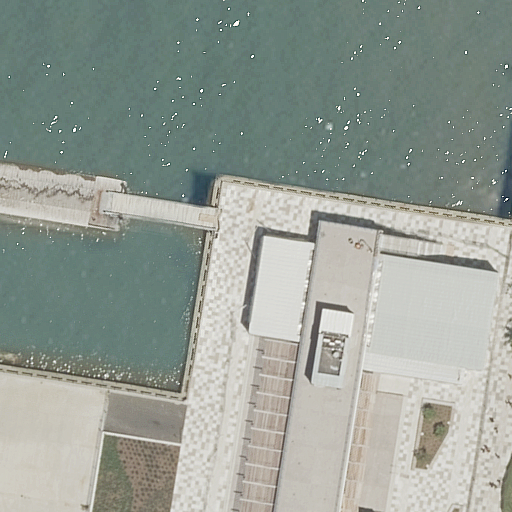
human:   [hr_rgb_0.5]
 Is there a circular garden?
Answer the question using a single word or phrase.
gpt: no

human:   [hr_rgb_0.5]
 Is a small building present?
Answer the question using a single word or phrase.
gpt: no

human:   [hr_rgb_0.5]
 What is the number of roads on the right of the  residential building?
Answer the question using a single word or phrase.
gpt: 4

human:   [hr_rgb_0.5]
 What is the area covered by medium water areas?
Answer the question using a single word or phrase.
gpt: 0m2

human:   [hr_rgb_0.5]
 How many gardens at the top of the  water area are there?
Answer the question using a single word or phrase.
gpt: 0

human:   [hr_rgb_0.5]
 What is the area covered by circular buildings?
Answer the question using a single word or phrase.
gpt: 0m2

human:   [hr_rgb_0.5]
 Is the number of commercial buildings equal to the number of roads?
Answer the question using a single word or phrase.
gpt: no

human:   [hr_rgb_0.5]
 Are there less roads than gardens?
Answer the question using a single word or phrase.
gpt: no

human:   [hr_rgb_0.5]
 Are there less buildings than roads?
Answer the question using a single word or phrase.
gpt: yes

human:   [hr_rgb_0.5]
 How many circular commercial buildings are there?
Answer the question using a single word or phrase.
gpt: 0

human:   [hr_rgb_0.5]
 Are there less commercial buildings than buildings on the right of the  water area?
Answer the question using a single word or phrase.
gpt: yes

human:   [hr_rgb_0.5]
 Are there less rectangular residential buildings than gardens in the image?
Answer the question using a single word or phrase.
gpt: no

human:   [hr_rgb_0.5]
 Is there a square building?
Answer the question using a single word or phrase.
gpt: no

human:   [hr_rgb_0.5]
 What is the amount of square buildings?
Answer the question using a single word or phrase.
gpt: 0

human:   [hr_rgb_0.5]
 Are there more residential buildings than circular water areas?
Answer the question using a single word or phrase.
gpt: yes

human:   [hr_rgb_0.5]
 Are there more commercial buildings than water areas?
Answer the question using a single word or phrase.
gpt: no

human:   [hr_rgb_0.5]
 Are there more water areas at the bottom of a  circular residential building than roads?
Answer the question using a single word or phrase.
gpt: no

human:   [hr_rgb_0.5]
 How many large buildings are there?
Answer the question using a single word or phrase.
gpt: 0

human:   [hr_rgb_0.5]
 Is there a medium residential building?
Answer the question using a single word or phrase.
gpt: yes

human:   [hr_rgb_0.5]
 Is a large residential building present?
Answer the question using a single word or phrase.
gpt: no

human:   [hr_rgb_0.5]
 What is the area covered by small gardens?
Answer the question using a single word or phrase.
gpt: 1m2

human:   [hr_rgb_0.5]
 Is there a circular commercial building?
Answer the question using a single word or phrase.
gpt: no

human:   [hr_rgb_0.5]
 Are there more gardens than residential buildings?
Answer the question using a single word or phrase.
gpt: no

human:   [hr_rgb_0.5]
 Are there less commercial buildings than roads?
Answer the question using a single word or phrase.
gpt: yes

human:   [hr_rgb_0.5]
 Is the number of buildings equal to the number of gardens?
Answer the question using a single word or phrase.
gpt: yes

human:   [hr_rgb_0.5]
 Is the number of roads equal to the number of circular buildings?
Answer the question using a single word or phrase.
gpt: no

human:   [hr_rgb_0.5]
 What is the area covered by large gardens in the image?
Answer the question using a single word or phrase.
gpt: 0m2

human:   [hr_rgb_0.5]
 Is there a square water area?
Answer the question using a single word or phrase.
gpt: no

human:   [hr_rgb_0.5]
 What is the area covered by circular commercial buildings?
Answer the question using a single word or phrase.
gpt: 0m2

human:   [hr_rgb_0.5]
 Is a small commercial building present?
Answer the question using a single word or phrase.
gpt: no

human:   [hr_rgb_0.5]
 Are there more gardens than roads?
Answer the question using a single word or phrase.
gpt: no

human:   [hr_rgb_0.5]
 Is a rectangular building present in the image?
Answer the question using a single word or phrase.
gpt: yes

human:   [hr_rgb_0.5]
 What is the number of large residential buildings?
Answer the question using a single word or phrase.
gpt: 0

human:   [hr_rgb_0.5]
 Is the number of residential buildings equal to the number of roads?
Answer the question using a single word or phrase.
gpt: no

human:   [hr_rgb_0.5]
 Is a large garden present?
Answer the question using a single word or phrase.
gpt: no

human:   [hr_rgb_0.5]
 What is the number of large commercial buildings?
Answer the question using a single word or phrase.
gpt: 0